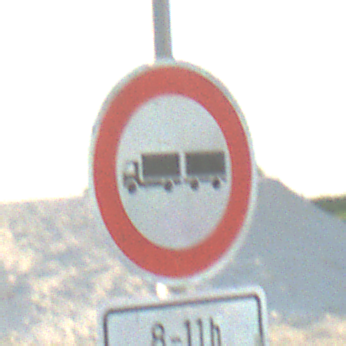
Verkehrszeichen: VerbotLastkraftwagenMitAnhaenger
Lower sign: ZeitangabenOhneBeschraenkungAufWochentage2
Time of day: SunriseSunset
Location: Outdoor (Beach)
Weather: Clear
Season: NotSpecified
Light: Natural